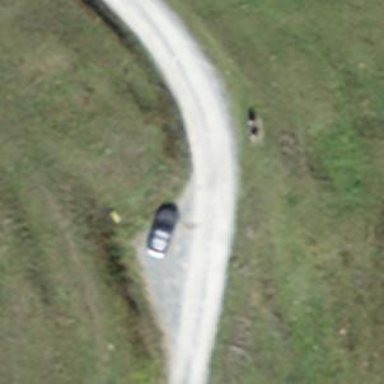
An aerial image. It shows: Passing place on the road.